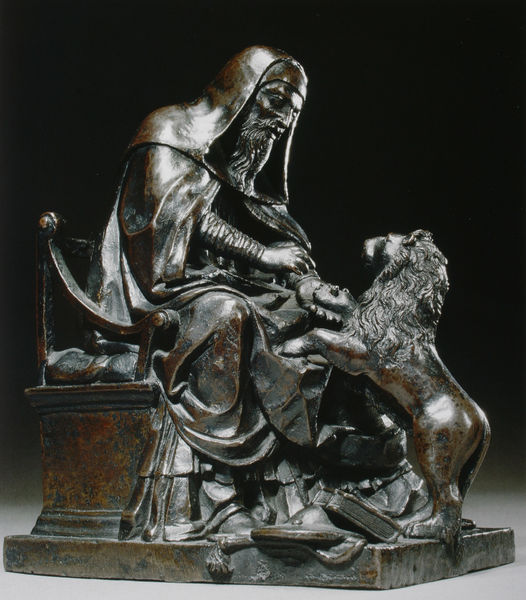
Titel: Hl. Hieronymus
Künstler: Bartolomeo Bellano
Standort: Paris
Institution: Musée du Louvre, Département des Objets d'Art
Schlagwörter: feder, hand, körper, mann, umhang, grün, sitzen, braun, geste, holz, mund, nase, schwarz, stuhl, symbol, blick, hund, tier, tuch, gespräch, alt, bart, arm, bibel, falten, halten, mensch, sockel, stirnband, vollbart, ärmel, hände, rückenlehne, figur, gewand, kutte, mantel, sessel, sitzend, gewänder, gotik, skulptur, statue, stillleben, fell, mähne, schwanz, kopfbedeckung, bücher, armlehne, lehne, sitz, alter mann, bank, kaiser, kissen, könig, thron, kopftuch, glanz, sitzt, glänzend, metall, pfoten, überwurf, quaste, bronze, faltenwurf, plastik, plinthe, podest, poliert, knie, foto, fotografie, katze, schild, alter, buch, fuss, füttern, scheibe, kupfer, herrscher, genreszene, statuette, ritter, sitzfigur, rüstung, zuneigung, verziert, wappen, pfote, prister, gotisch, ross, toga, mittelalter, begegnung, priester, segnung, mönch, gebückt, heiliger, männchen, löwe, berühren, holt, freundschaft, symbolik, cape, guss, fotographie, tunika, kleinplastik, mittelalterlich, helfen, rettung, kaputze, bronzeguss, bronzeplastik, kapuze, tatze, bildhauer, löwenmähne, markus, eremit, raubtier, splitter, daniel, hieronymus, mönchskutte, bärtiger, apostel, heilen, stuh, dorn, evangelist, ärmal, wappentier, anerkennung, augustinus, dankbarkeit, kettenhemd, grünspan, hieronimus, drapperie, holzschnitzerei, kirchenvater, begleiter, papa, zahm, dorne, rechte hand, löew, partner, donatello, ronde bosse, aaugen, androclus, androklus, furchtlos, ghibert, grosskatze, hochsteigen, kupfr, pfotegeben, rocl, stehender löwe, pfötchen, dankbar, mall, throhn, mit kapuze, rechte tatze, gütiges gesicht, unterwürfigkeit, lionking, löwenkönig, bronnze, andrkles, androcles